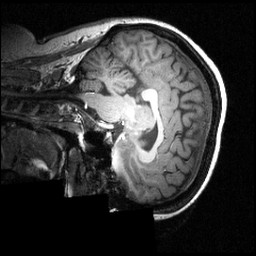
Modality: T1w
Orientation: sagittal
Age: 23
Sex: female
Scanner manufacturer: siemens
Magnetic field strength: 3.951 T
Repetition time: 1.5 s
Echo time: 0.00335 s